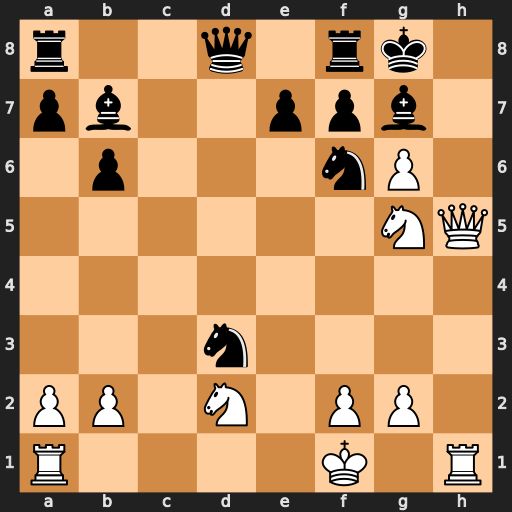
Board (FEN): r2q1rk1/pb2ppb1/1p3nP1/6NQ/8/3n4/PP1N1PP1/R4K1R
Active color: w
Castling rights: -
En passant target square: -
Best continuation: gxf7+ Rxf7 Qxf7#